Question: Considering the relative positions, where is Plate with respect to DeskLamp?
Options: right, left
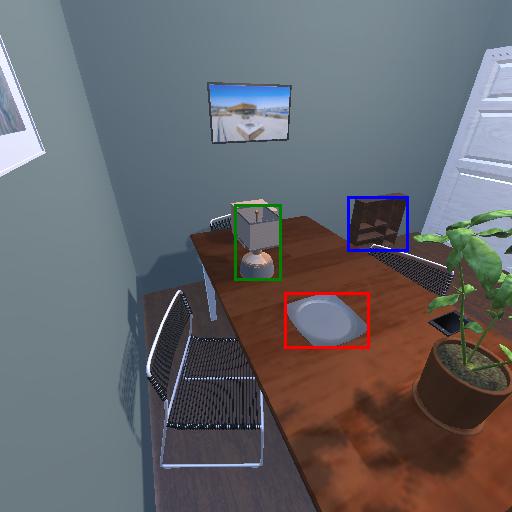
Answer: right